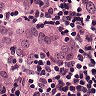
Metastatic tissue present: yes